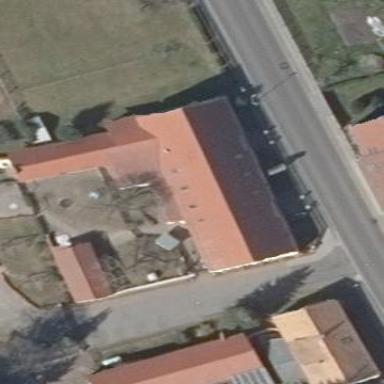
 oriented along the structure. The roof is red in color."